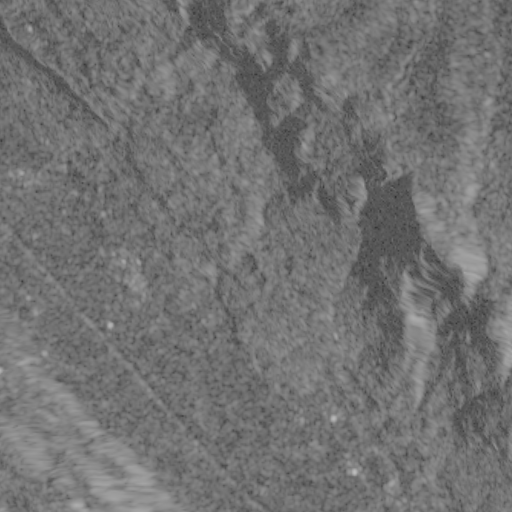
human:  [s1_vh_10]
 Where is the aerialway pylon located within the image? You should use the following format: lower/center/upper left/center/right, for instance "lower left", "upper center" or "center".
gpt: The aerialway pylon is located in the lower right of the image.
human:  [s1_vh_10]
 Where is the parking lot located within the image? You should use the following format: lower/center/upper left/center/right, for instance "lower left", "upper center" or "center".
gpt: The parking lot is located in the lower right of the image.
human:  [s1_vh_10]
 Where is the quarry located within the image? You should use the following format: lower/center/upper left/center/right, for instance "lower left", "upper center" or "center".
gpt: The quarry is located in the lower right of the image.
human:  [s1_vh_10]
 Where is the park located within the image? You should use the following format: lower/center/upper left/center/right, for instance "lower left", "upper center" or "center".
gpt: There is no park in the image.

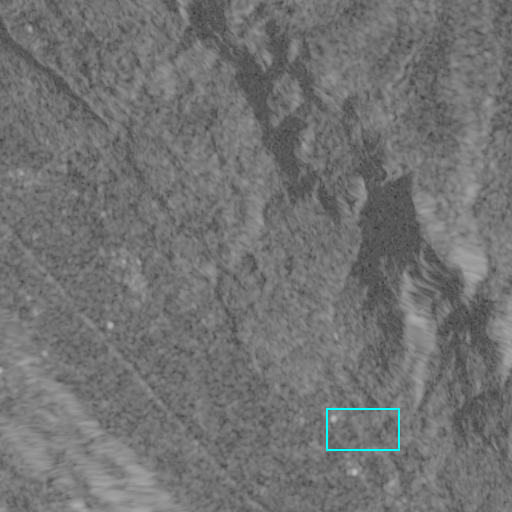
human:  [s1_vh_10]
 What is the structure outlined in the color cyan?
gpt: The structure outlined in cyan is a quarry.
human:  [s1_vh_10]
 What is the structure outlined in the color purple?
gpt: There is no purple outline.